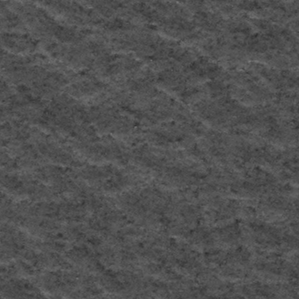
Label: frost